Question: I've got some native C DLLs which I'm calling from a Managed C++ Class library ("Rem"). In the "Rem" class library I've got one native C++ class (api) and one managed C++ class (API).
The managed class (API) is called from a C# console application for now (will be used in a web application later).
When debugging I can step through my native code just fine.
My problem is that when I'm debugging, I can't see the values of any variables other than simple types that are locally declared.
Function parameters are not available in the debugger and if I try to add them as a Watch it just says "error: identifier 'schema_name' out of scope" ('schema_name' is the variable name)
Any structs just show the value "{...}", both in the quick watch and the Watch-window.

If I try and add a watch to a field in a struct I get the value "error: 'entryList.numItems' does not exist"
### Stuff I've tried:
- I've tried creating a Console application in Managed C++ and debug from that, same thing.- I tried unchecking the
Tools->Options->Debugging->General->Managed C++ Compatibility Mode, then I couldn't step into the code at all (no symbols loaded for the breakpoints)- In the C# console app project, I've gone into Properties->Debug and checked "Enable native code debugging" (and unchecked it)- In the C++ class library I've gone into Properties->Debugging->Debugger Type and tried "Mixed", "Native", "Managed" and "Auto".
Any suggestions as to what I'm doing wrong?
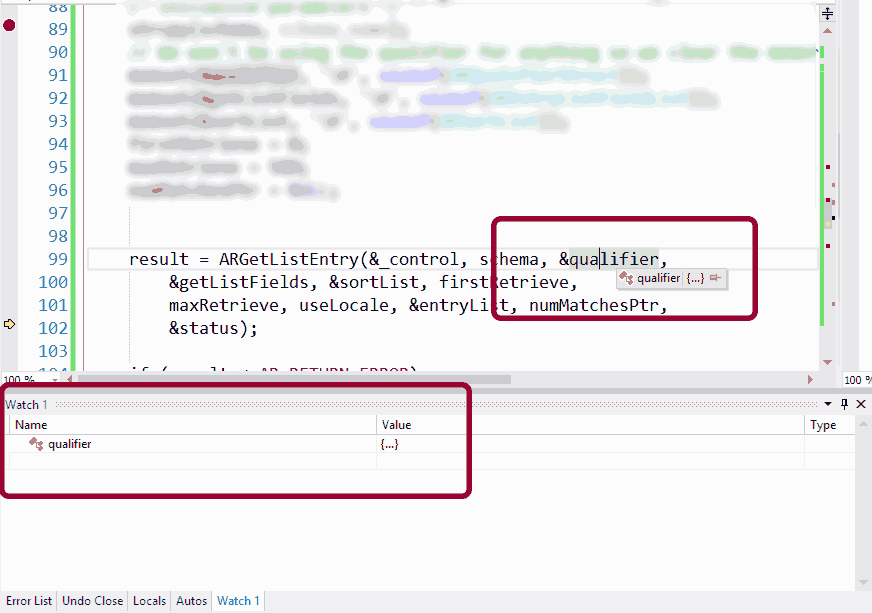
Answer: I guess you are using Visual Studio 2012 Update 2. In that case - this is a known bug with Update 2:
<URL>
Be careful though, the "workaround" of uninstalling Update 2 will leave you with a broken Visual Studio as seen in this bug-report (yes, Update 2 is broken):
<URL>
In case you are not using Update 2 this might not be the correct answer but it could help others who experience exactly this problem using Update 2.